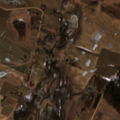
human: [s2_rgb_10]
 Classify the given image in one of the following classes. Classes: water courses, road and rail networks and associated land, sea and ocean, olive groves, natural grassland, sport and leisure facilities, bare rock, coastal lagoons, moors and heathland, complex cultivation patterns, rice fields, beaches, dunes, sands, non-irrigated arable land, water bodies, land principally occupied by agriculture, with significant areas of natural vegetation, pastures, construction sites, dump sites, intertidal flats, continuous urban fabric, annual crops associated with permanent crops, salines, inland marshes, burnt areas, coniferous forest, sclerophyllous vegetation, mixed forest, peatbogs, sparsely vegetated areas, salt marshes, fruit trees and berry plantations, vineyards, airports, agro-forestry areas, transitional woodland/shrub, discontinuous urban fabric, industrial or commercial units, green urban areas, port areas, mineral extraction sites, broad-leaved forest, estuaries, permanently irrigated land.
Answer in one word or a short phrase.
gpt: non-irrigated arable land, pastures, complex cultivation patterns, land principally occupied by agriculture, with significant areas of natural vegetation, coniferous forest